Question: In my onCreateOptionsMenu() I have basically the following:
'''
public boolean onCreateOptionsMenu(Menu menu) {
menu.add(Menu.NONE, MENU_ITEM_INSERT, Menu.NONE, R.string.item_menu_insert).setShortcut('3',
'a').setIcon(android.R.drawable.ic_menu_add);
PackageManager pm = getPackageManager();
if(pm.hasSystemFeature(PackageManager.FEATURE_CAMERA) && pm.hasSystemFeature(PackageManager.FEATURE_CAMERA_AUTOFOCUS)){
menu.add(Menu.NONE, MENU_ITEM_SCAN_ADD, Menu.NONE, ((Collectionista.DEBUG)?"DEBUG Scan and add item":getString(R.string.item_menu_scan_add))).setShortcut('4',
'a').setIcon(android.R.drawable.ic_menu_add);
}
...
}
'''
And in onPrepareOptionsMenu among others the following:
'''
final boolean scanAvailable = ScanIntent.isInstalled(this);
final MusicCDItemScanAddTask task = new MusicCDItemScanAddTask(this);
menu.findItem(MENU_ITEM_SCAN_ADD).setEnabled(scanAvailable && (tasks == null || !existsTask(task)));
'''
As you see, two options items have the same drawable set (android.R.drawable.ic_menu_add). Now, if in onPrepareOptionsMenu the second menu item gets disabled, its label and icon become gray, but also the icon of the first menu item becomes gray, while the label of that first menu item stays black and it remains clickable. What is causing this crosstalk between the two icons/drawables? Shouldn't the system handle things like mutate() in this case?
I've included a screenshot:

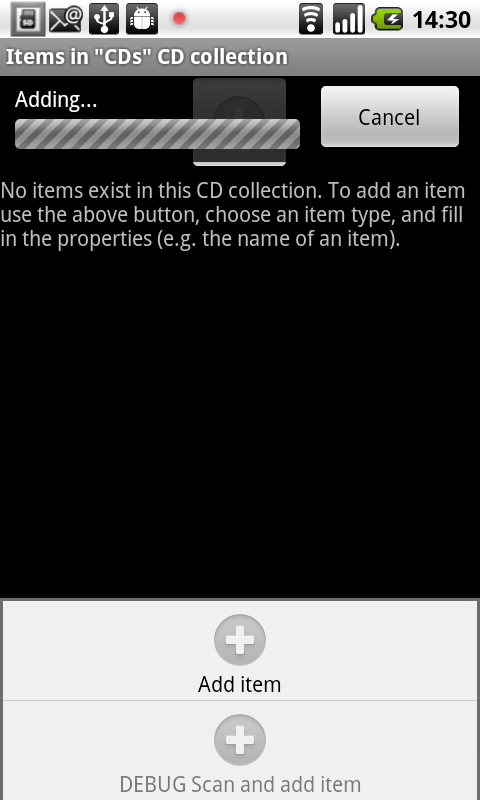
Answer: <URL>
The above article by Romain Guy explains this very situation and provides a work around.